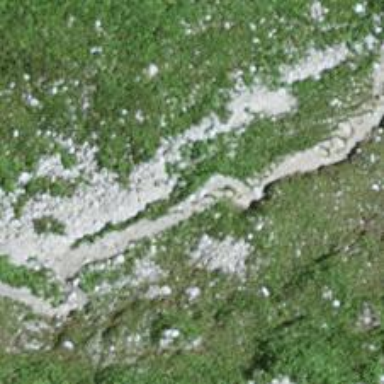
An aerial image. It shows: Path on the ground.